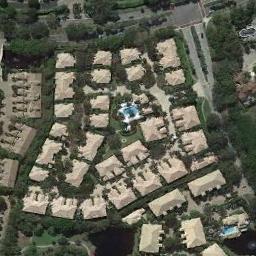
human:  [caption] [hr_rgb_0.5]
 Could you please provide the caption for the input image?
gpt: There are many roads and neatly arranged houses and trees in densely populated areas .

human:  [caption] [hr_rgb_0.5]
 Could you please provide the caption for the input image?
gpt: A dense residential area has lots of trees and houses of the same style while some lakes and pools are also in the residential area .

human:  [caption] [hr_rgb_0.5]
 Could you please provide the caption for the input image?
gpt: The dense residential is on the grass next to the road and trees .

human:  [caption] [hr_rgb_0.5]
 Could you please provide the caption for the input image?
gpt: Most of the houses are rectangular .

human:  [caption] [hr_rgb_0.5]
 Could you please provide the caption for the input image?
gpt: There are many yellow buildings arranged neatly on a dense residential area .